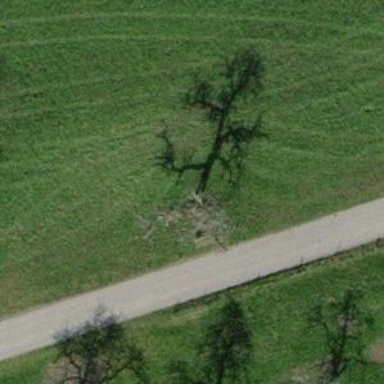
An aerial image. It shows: Brown bench.